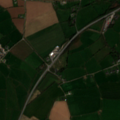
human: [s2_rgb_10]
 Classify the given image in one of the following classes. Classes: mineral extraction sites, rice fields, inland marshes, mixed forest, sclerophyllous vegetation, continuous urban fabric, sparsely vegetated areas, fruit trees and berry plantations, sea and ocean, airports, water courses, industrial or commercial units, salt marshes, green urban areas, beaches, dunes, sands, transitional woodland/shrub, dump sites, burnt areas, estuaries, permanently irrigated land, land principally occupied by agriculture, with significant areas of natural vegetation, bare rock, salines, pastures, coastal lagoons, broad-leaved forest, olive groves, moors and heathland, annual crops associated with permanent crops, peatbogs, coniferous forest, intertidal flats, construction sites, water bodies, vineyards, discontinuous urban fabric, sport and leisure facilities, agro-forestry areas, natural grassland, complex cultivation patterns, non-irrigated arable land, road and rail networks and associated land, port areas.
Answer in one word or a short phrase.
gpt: non-irrigated arable land, pastures